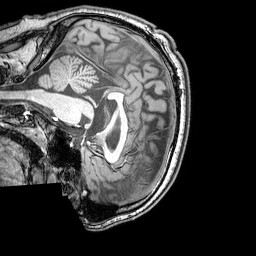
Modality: T1w
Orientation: sagittal
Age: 25
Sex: male
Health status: healthy
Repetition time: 0.081 s
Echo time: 0.037 s